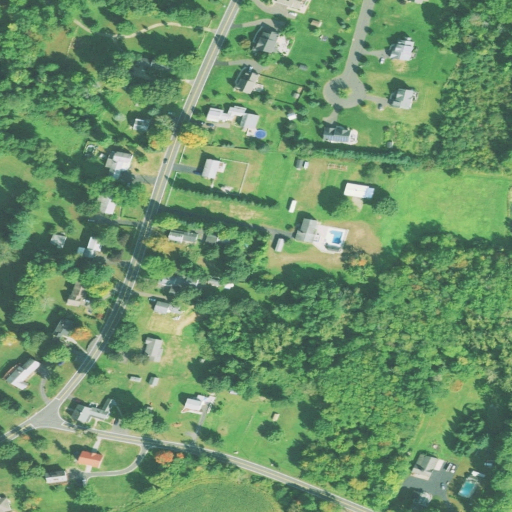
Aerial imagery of mountain in Connecticut named Prospect Hill containing low intensity development, open development, pasture, deciduous forest, woody wetlands, mixed forest, medium intensity development, cultivated crops, and high intensity development